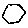
Label: hexagon